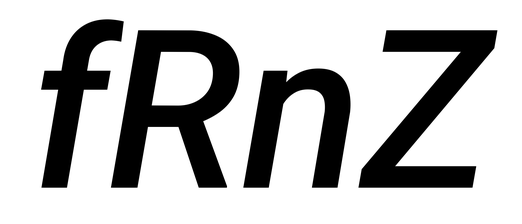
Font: Roboto-Italic_Medium_Italic